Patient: sex F, age 78
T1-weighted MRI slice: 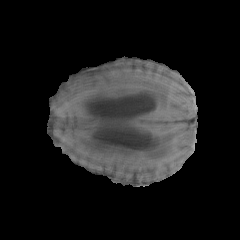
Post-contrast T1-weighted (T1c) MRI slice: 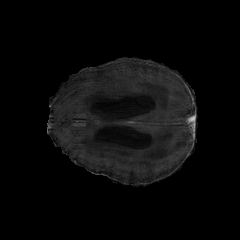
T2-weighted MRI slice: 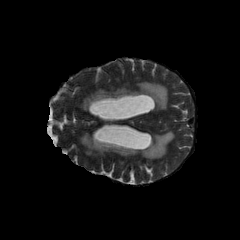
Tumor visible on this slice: yes
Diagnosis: Glioblastoma, IDH-wildtype
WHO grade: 4